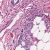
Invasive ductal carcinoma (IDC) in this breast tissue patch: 1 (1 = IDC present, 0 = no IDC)